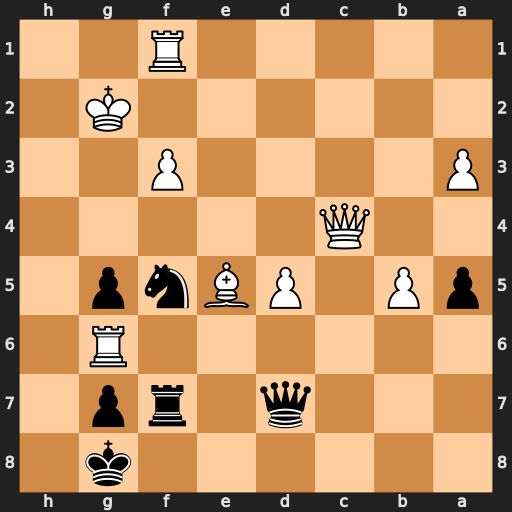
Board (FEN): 6k1/3q1rp1/6R1/pP1PBnp1/2Q5/P4P2/6K1/5R2
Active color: b
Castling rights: -
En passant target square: -
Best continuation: Ne3+ Kg3 Nxc4